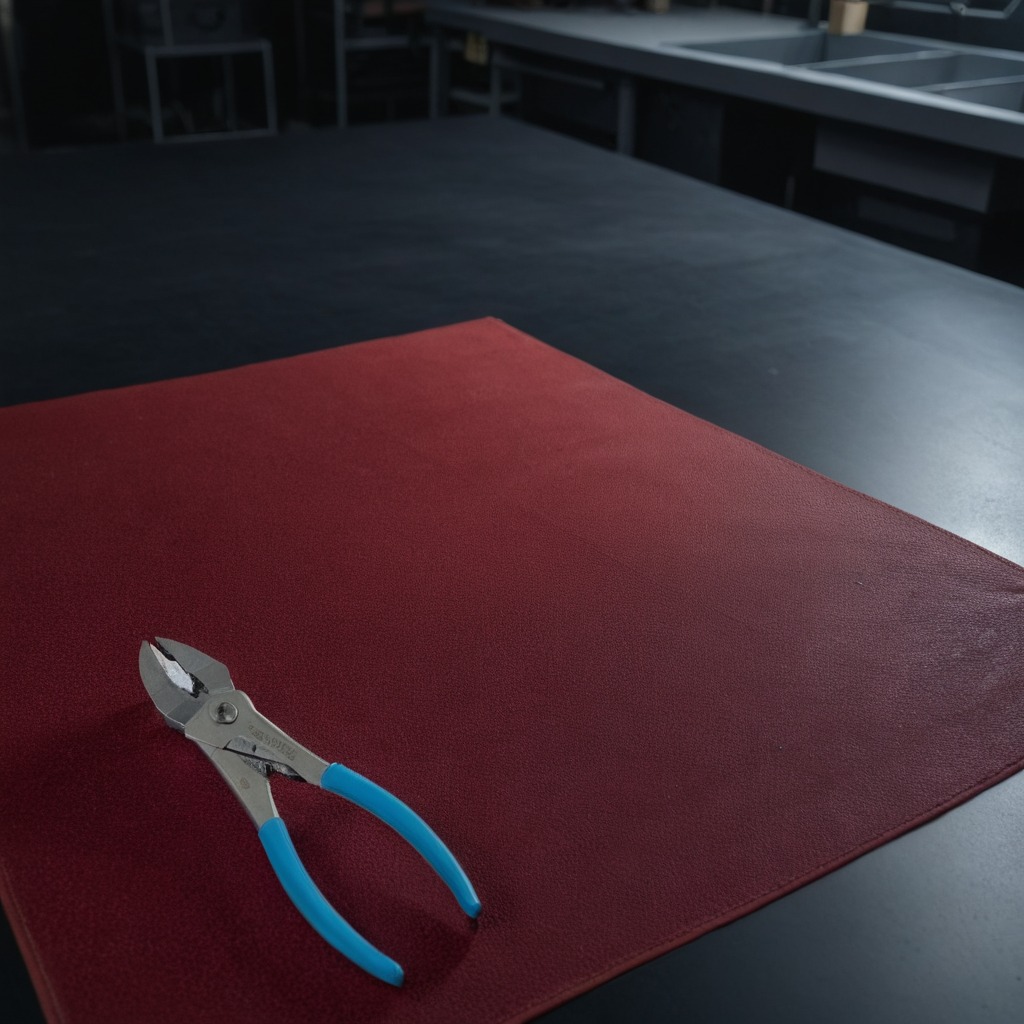
A plier lies on the tabletop.